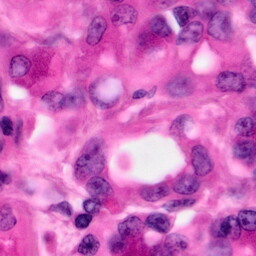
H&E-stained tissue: Pancreatic